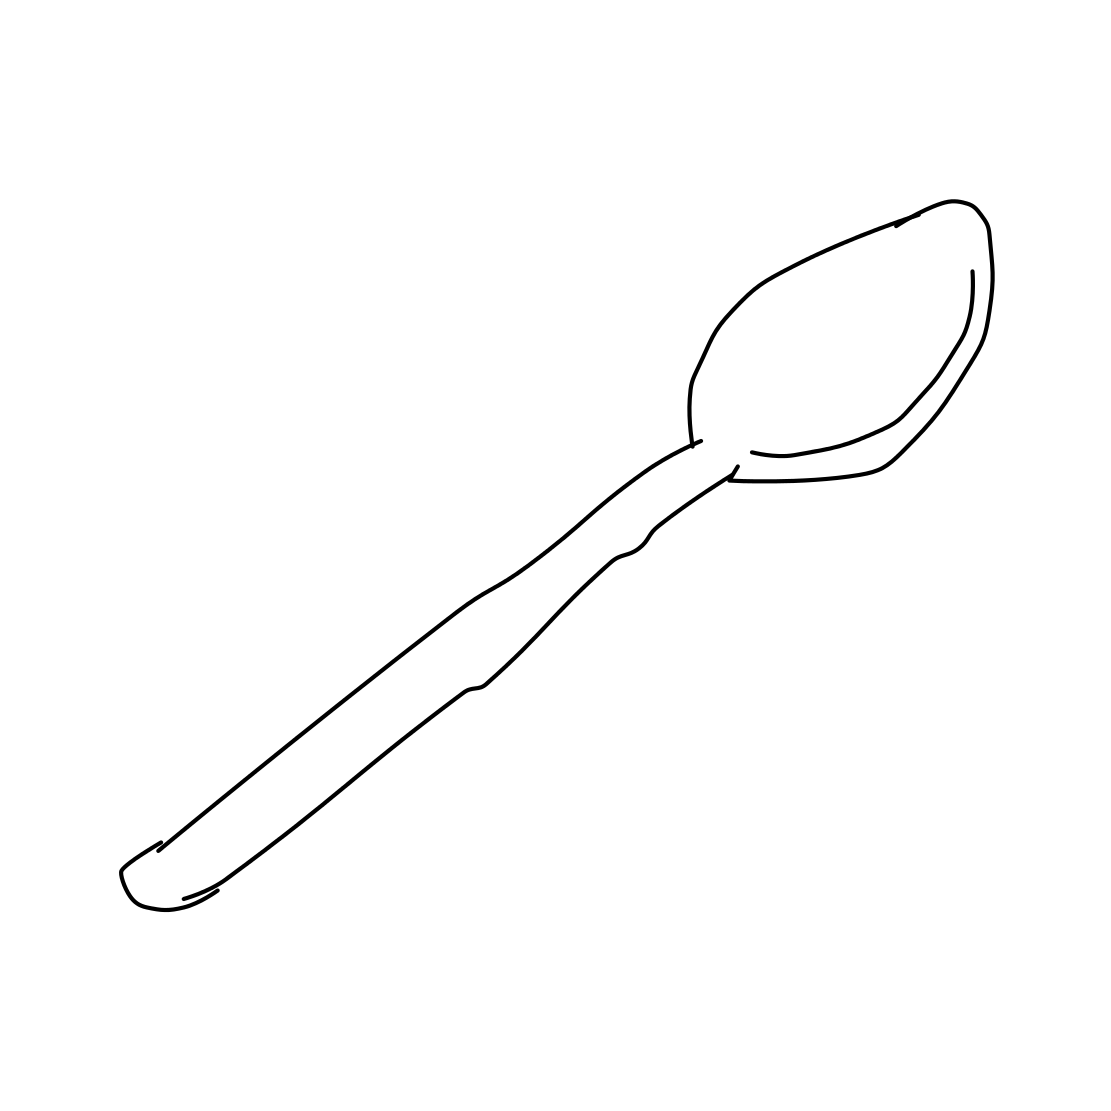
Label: spoon